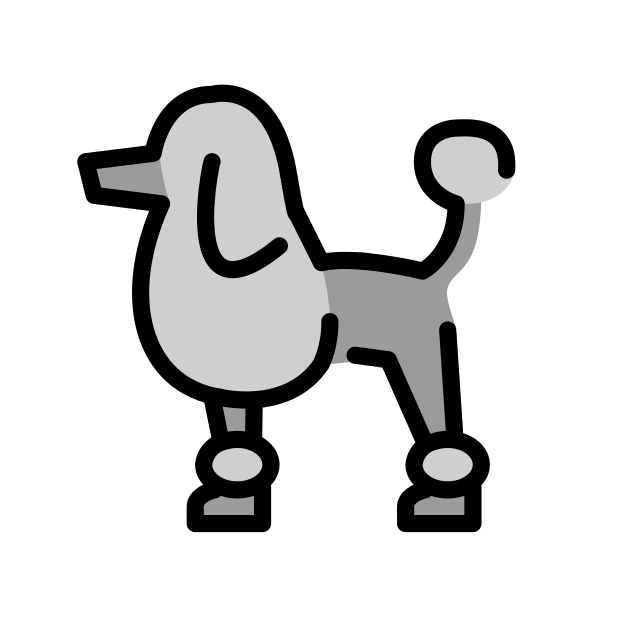
Emoji: 🐩
Name: poodle
Unicode: 0x1f429